Field crop: maize
Growth stage: 2
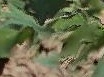
Species: maize